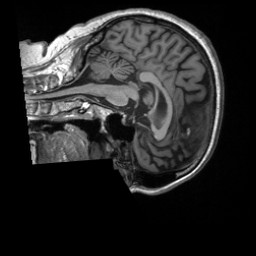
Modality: T1w
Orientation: sagittal
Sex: female
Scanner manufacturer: siemens
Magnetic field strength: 3 T
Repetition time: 2.3 s
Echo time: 0.00226 s